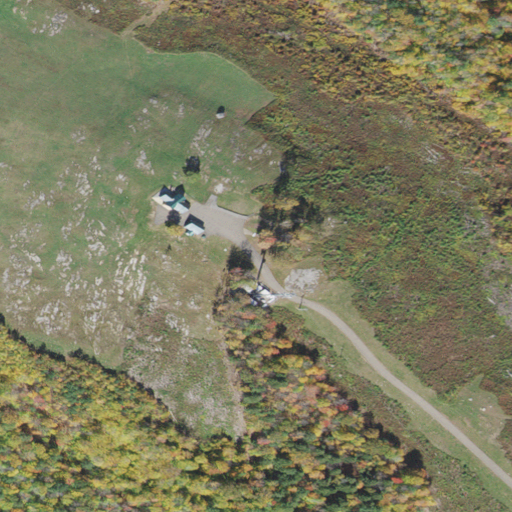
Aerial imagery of mountain in New Hampshire named Gillman Hill containing deciduous forest, pasture, shrub, mixed forest, grassland, and low intensity development